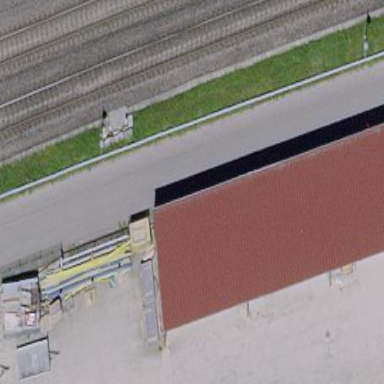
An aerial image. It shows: Building with roof made of roof tiles.